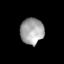
Tissue: lung
Cell type: T cells
Senescence score: 0.5742
Nuclear area (px): 602
Mean DAPI intensity: 163.221